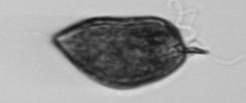
Label: Prorocentrum_micans